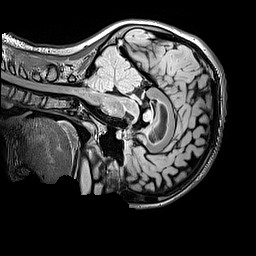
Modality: FLAIR
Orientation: sagittal
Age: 11
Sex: female
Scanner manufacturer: siemens
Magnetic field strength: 3 T
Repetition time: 5 s
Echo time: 0.388 s